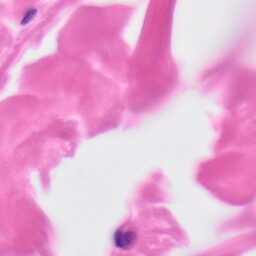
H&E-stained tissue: Skin